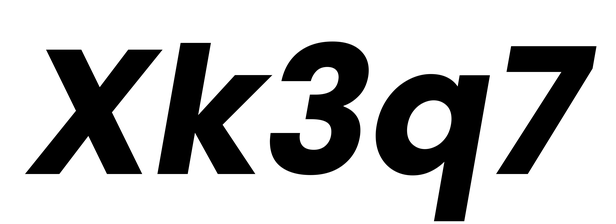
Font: Poppins-BoldItalic